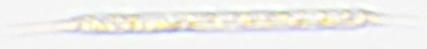
Label: Rhizosolenia